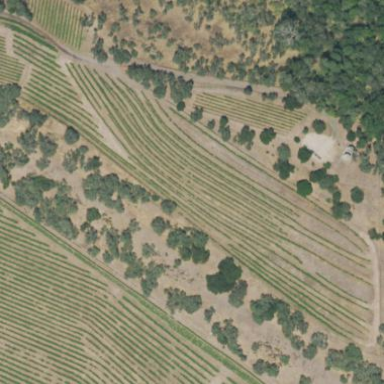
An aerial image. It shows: Vineyard growing wine grapes.